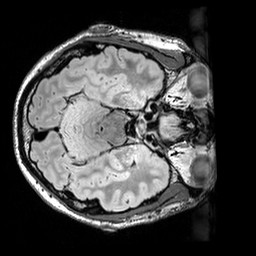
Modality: FLAIR
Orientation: axial
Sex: male
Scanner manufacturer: siemens
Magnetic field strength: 3 T
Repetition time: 5 s
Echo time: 0.395 s